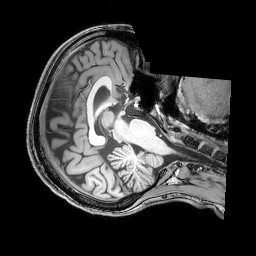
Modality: T1w
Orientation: axial
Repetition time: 0.00828 s
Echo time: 0.00388 s